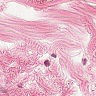
Metastatic tissue present: no